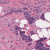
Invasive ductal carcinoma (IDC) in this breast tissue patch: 1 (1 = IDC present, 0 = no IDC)